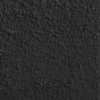
Label: not_dusty